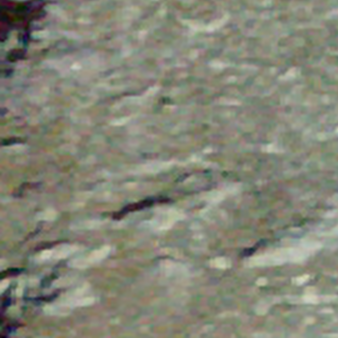
Label: other